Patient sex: M
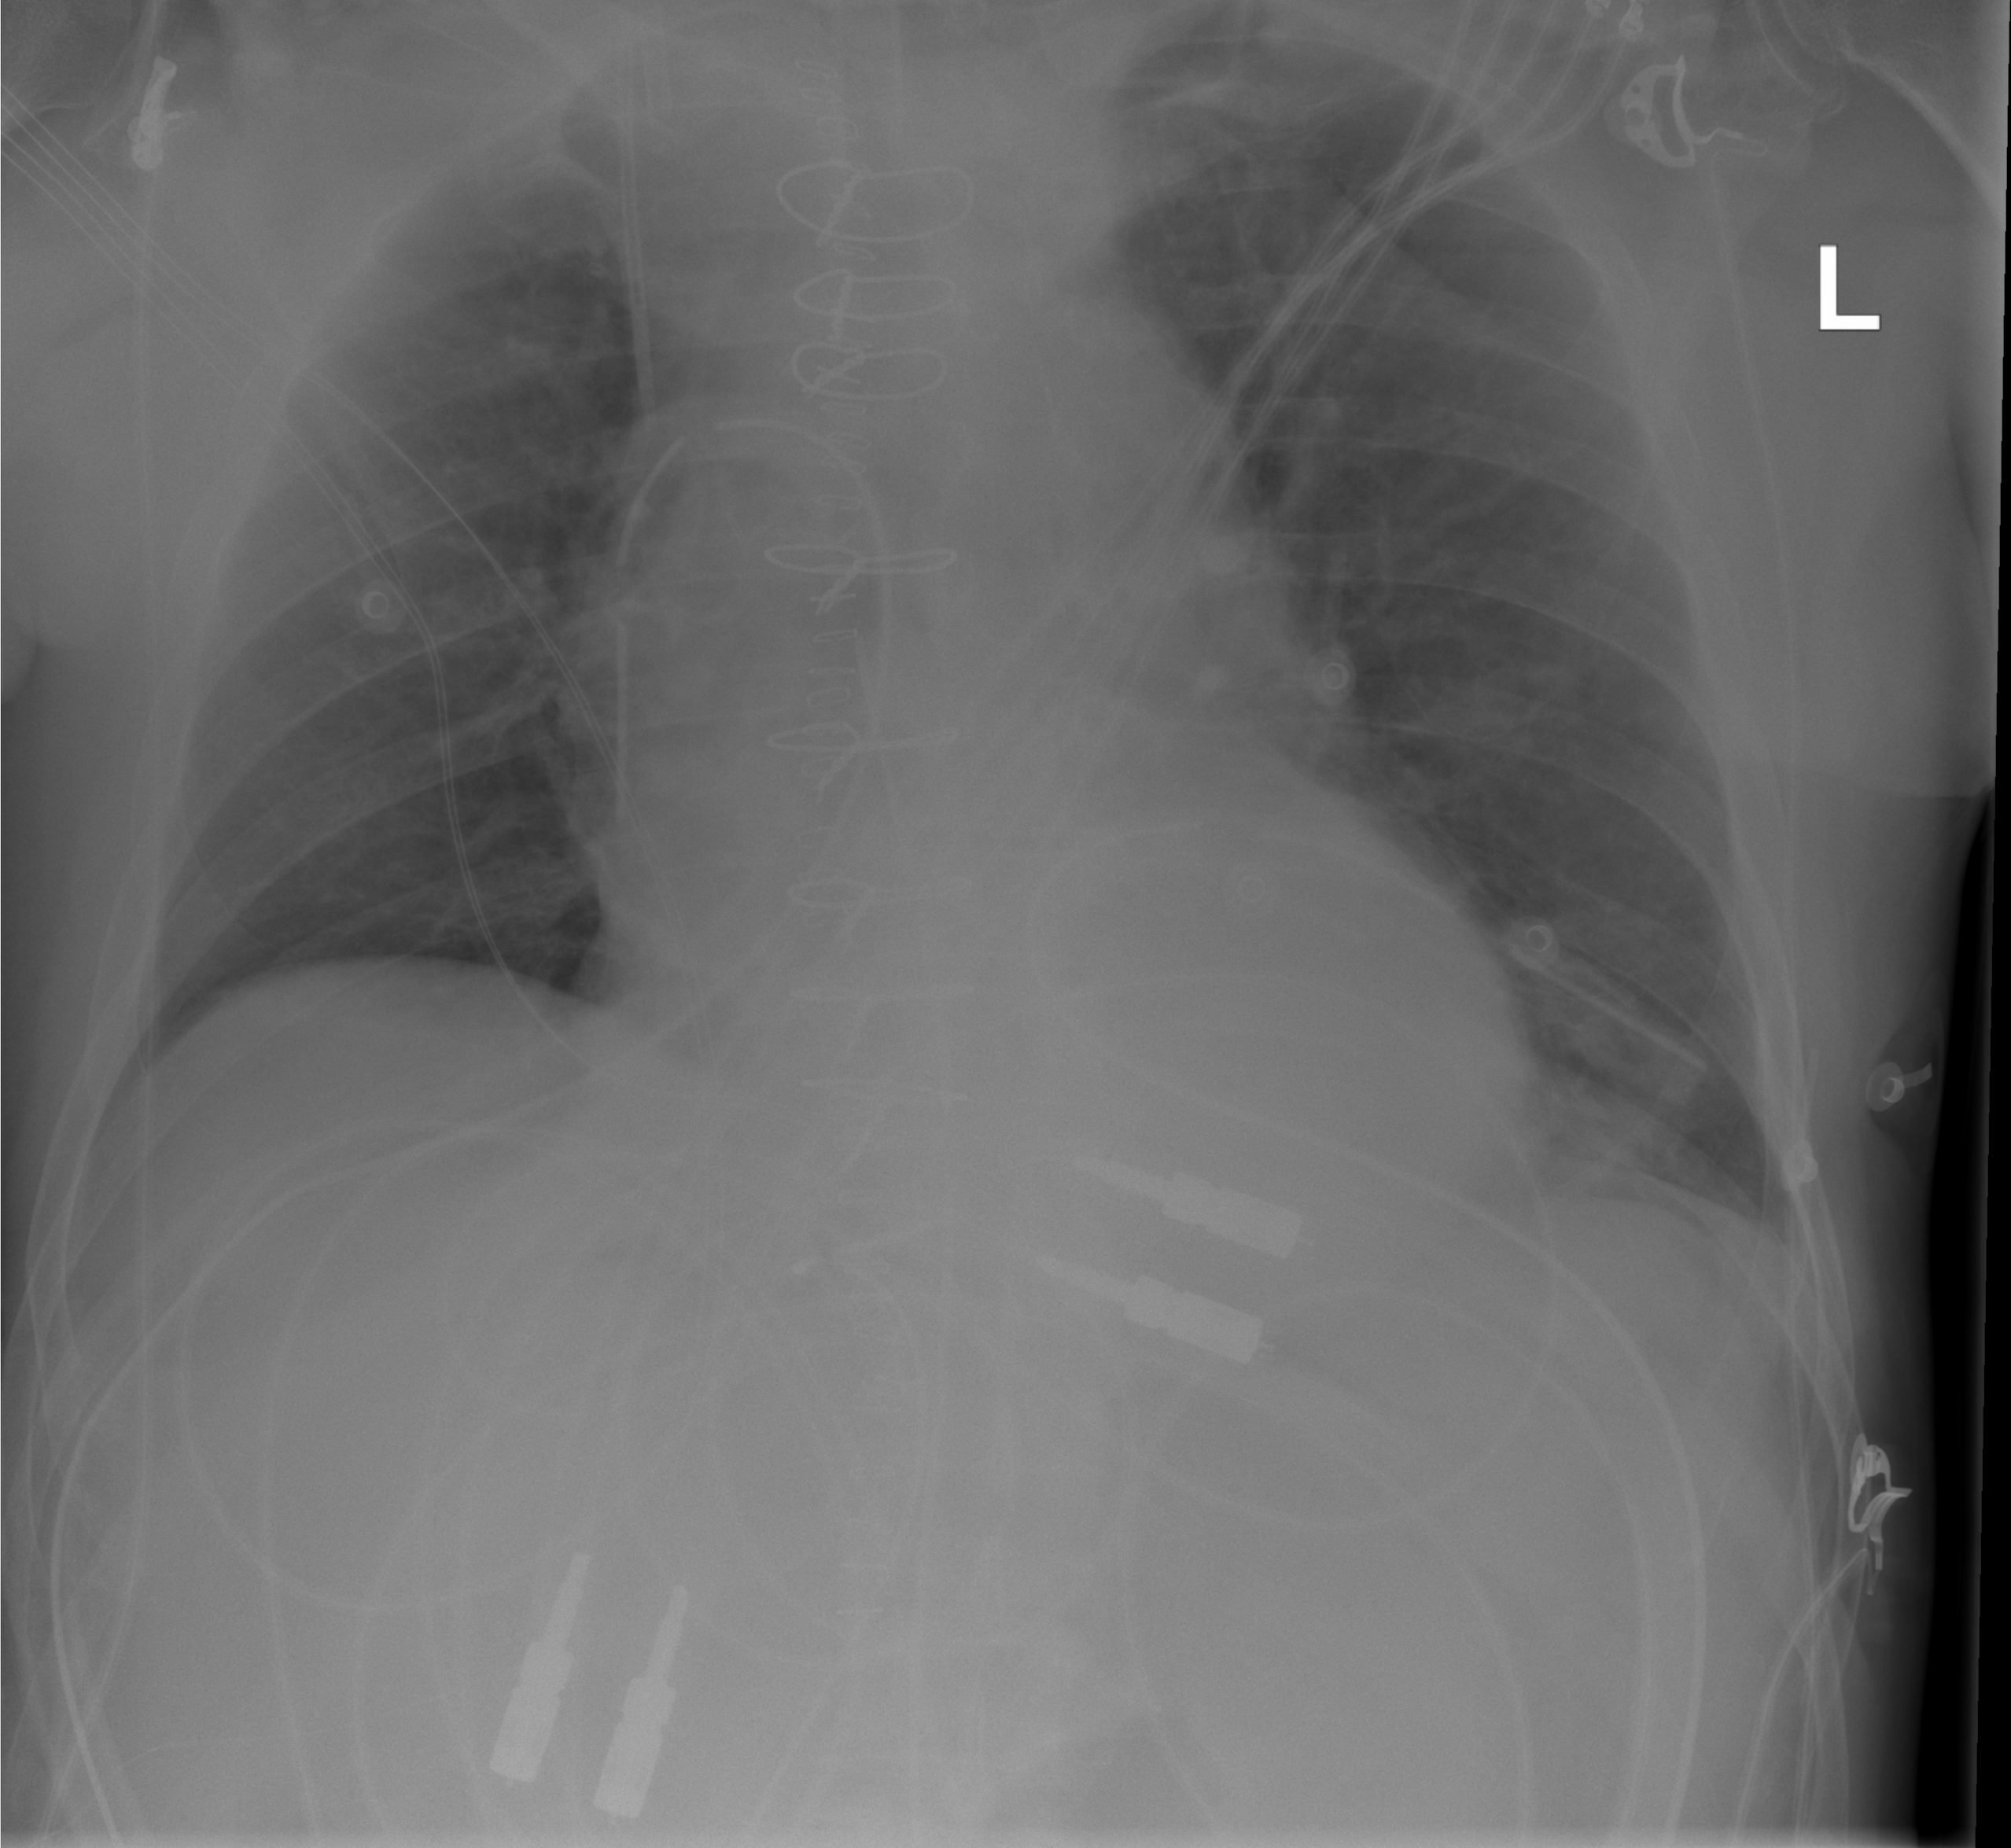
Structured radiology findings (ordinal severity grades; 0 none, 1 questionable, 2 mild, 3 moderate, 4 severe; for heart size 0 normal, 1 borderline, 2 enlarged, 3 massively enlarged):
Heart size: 0
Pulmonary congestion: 0
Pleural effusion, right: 0
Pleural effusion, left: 0
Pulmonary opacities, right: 0
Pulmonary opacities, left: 0
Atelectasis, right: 1
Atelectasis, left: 1